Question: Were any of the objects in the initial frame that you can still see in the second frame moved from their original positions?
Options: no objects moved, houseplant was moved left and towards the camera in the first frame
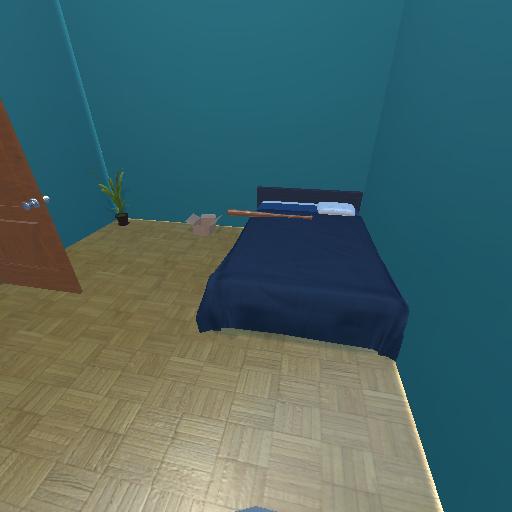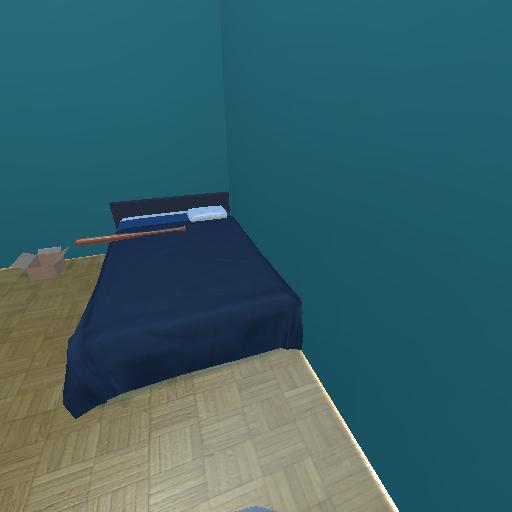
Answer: no objects moved